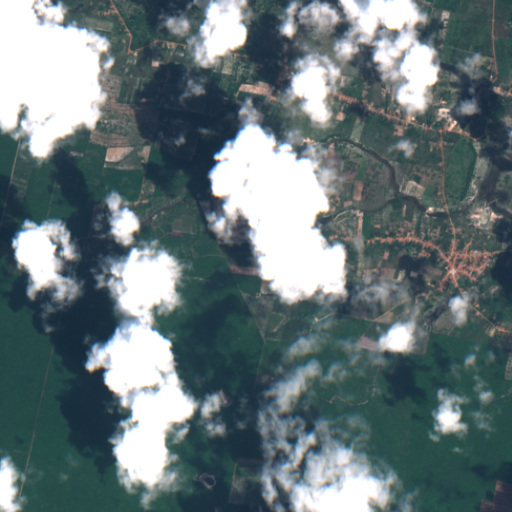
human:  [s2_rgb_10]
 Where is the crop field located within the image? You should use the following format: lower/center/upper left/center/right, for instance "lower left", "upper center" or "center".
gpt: There is no crop field in the image.